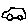
Label: car